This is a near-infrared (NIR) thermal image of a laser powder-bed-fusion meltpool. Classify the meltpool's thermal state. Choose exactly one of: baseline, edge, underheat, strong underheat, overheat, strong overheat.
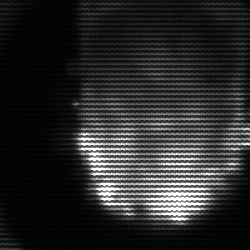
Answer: baseline